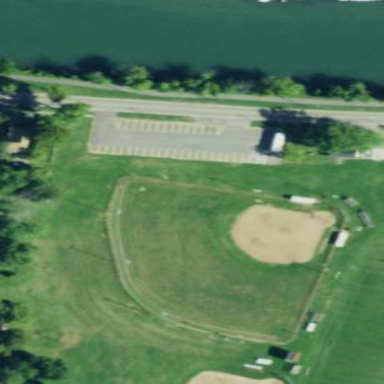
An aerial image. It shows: Baseball pitch for leisure and sports activities.